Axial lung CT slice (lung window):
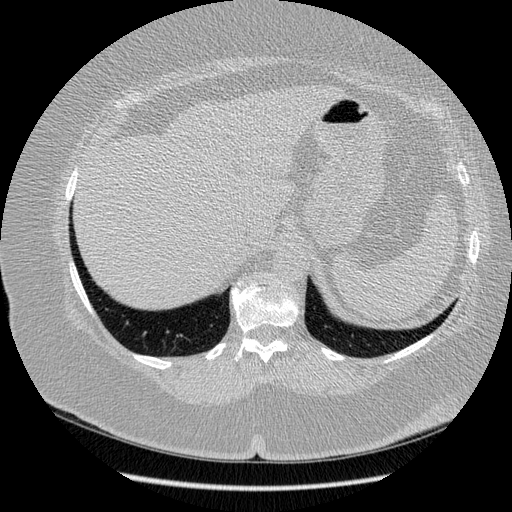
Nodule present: no